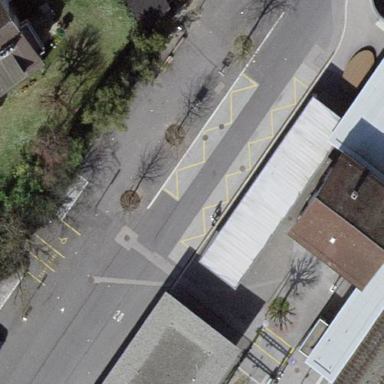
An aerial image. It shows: View of roof of building.